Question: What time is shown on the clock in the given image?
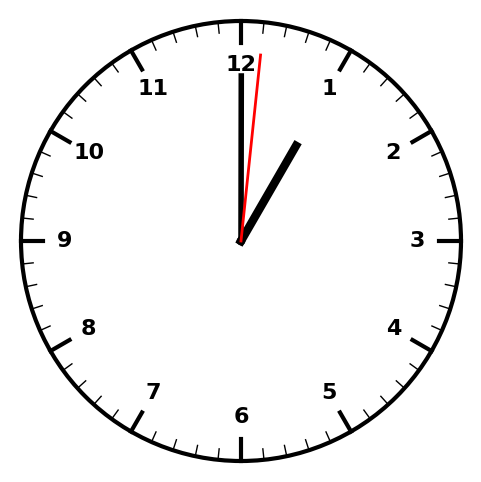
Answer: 01:00:01